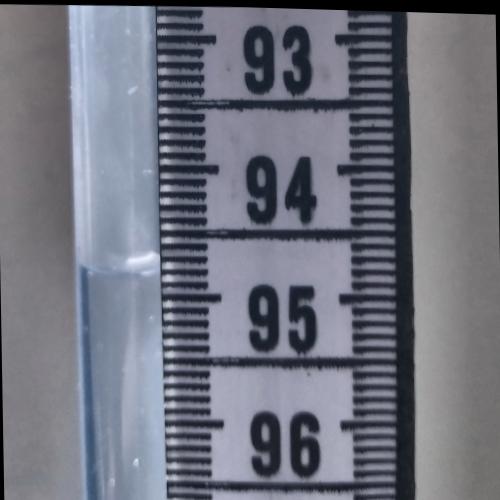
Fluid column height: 94.8 cm